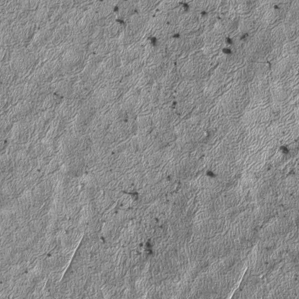
Label: frost